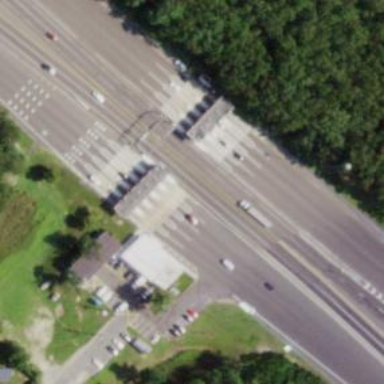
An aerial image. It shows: Building that serves as toll booth.